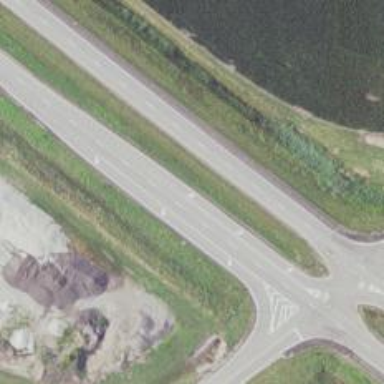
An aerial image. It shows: Left road marking is visible in the image.